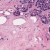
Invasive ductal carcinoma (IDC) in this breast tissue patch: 1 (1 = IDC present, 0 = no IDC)